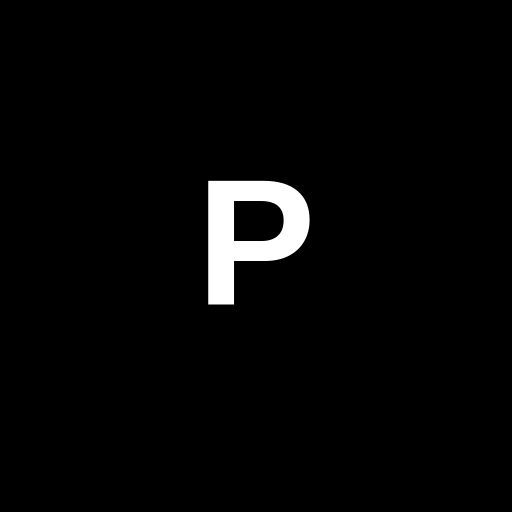
Character: P
Unicode: U+0050 (LATIN CAPITAL LETTER P)